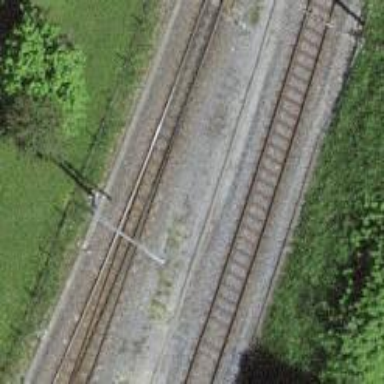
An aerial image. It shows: Narrow gauge railway in service yard.